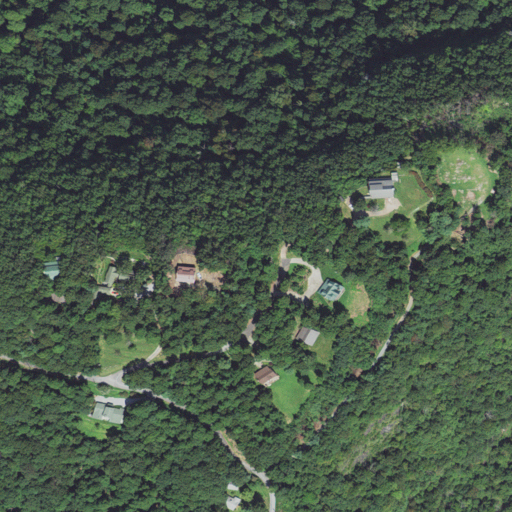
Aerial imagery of mountain in North Carolina named White Oak Mountain containing deciduous forest, open development, and mixed forest